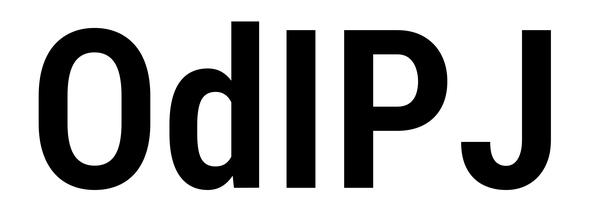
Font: Roboto_Condensed_SemiBold